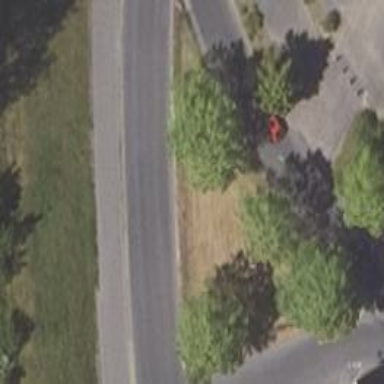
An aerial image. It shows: Asphalt road designated for service vehicles.